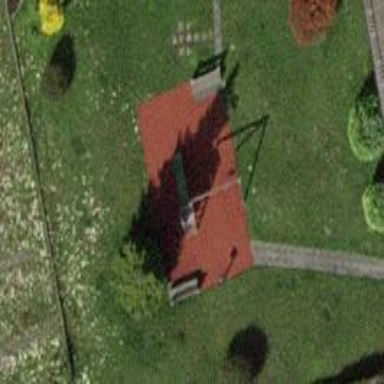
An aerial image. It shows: Playground with tartan surface.